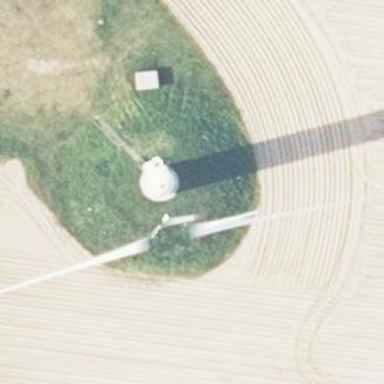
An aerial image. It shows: Wind generator powered by wind. The generator type is horizontal axis and it uses wind turbines.